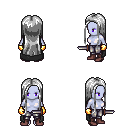
a pixel art fantasy rpg character, female body template, dark elf, purple skin, black cape, metal pants, white extra-long hairstyle, gold gloves, maroon shoes, dagger, four views (front, back, left, right), 2x2 character sprite sheet, small pixel art, hard edges, no anti-aliasing